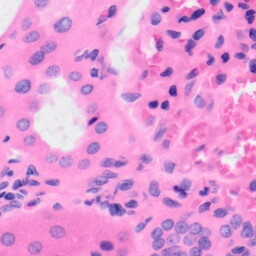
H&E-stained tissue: Kidney